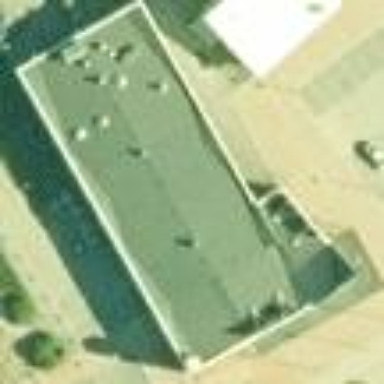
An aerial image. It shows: Retail building.